Question: I'm using Bootstrap input groups and applying the negative margin 'margin-bottom: -1px' similar to this example:
<URL>
However, if you look at the screenshot below, when I focus on an input, the negative margin causes the bottom highlight of the input to be hidden.

Can anybody suggest how to resolve this?
I was hoping for an obvious answer perhaps explaining why this doesn't happen on the Bootstap signin example.
<URL>
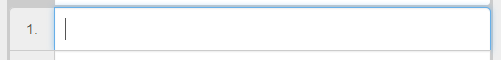
Answer: This should solve the issue.
<URL>
'''
.form-control:focus {
z-index: 2;
}
'''
When dealing with focus events\stylings, you can use the Developer Tools to force the focus state on an input and see whats going on (at least in Chrome you can...). Just right-click on an element's HTML and select "Force element state"->":focus"